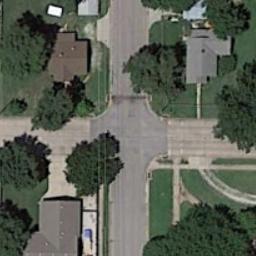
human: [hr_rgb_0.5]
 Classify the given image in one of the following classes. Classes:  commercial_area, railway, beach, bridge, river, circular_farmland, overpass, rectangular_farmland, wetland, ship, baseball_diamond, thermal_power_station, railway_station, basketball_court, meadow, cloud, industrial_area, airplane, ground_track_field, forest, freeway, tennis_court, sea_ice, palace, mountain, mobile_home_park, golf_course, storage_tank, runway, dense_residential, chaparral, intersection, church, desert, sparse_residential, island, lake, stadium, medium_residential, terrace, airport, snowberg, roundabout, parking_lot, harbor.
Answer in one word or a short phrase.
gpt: intersection